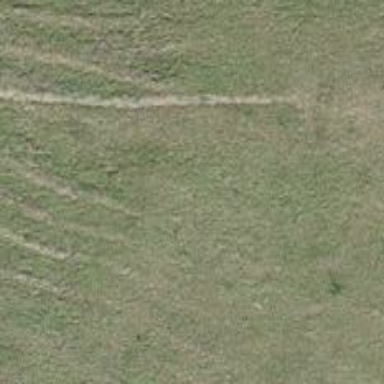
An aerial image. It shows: Track with very rough surface.